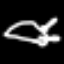
Label: frog